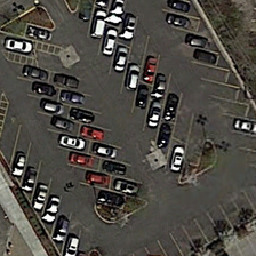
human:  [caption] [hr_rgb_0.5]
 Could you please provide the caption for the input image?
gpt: The parking lot is symmetrical with some parking cars.

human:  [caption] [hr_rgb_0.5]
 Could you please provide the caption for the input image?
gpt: Parking is symmetrical with parking cars.

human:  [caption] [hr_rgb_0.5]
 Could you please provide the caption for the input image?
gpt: Parking includes some white and red cars.

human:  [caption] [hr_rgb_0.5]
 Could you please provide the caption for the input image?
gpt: parking is symmetrical with some cars parked.

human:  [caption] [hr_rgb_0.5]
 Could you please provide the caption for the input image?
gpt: There are some white and red cars in the parking lot.